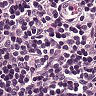
Metastatic tissue present: no